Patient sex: M
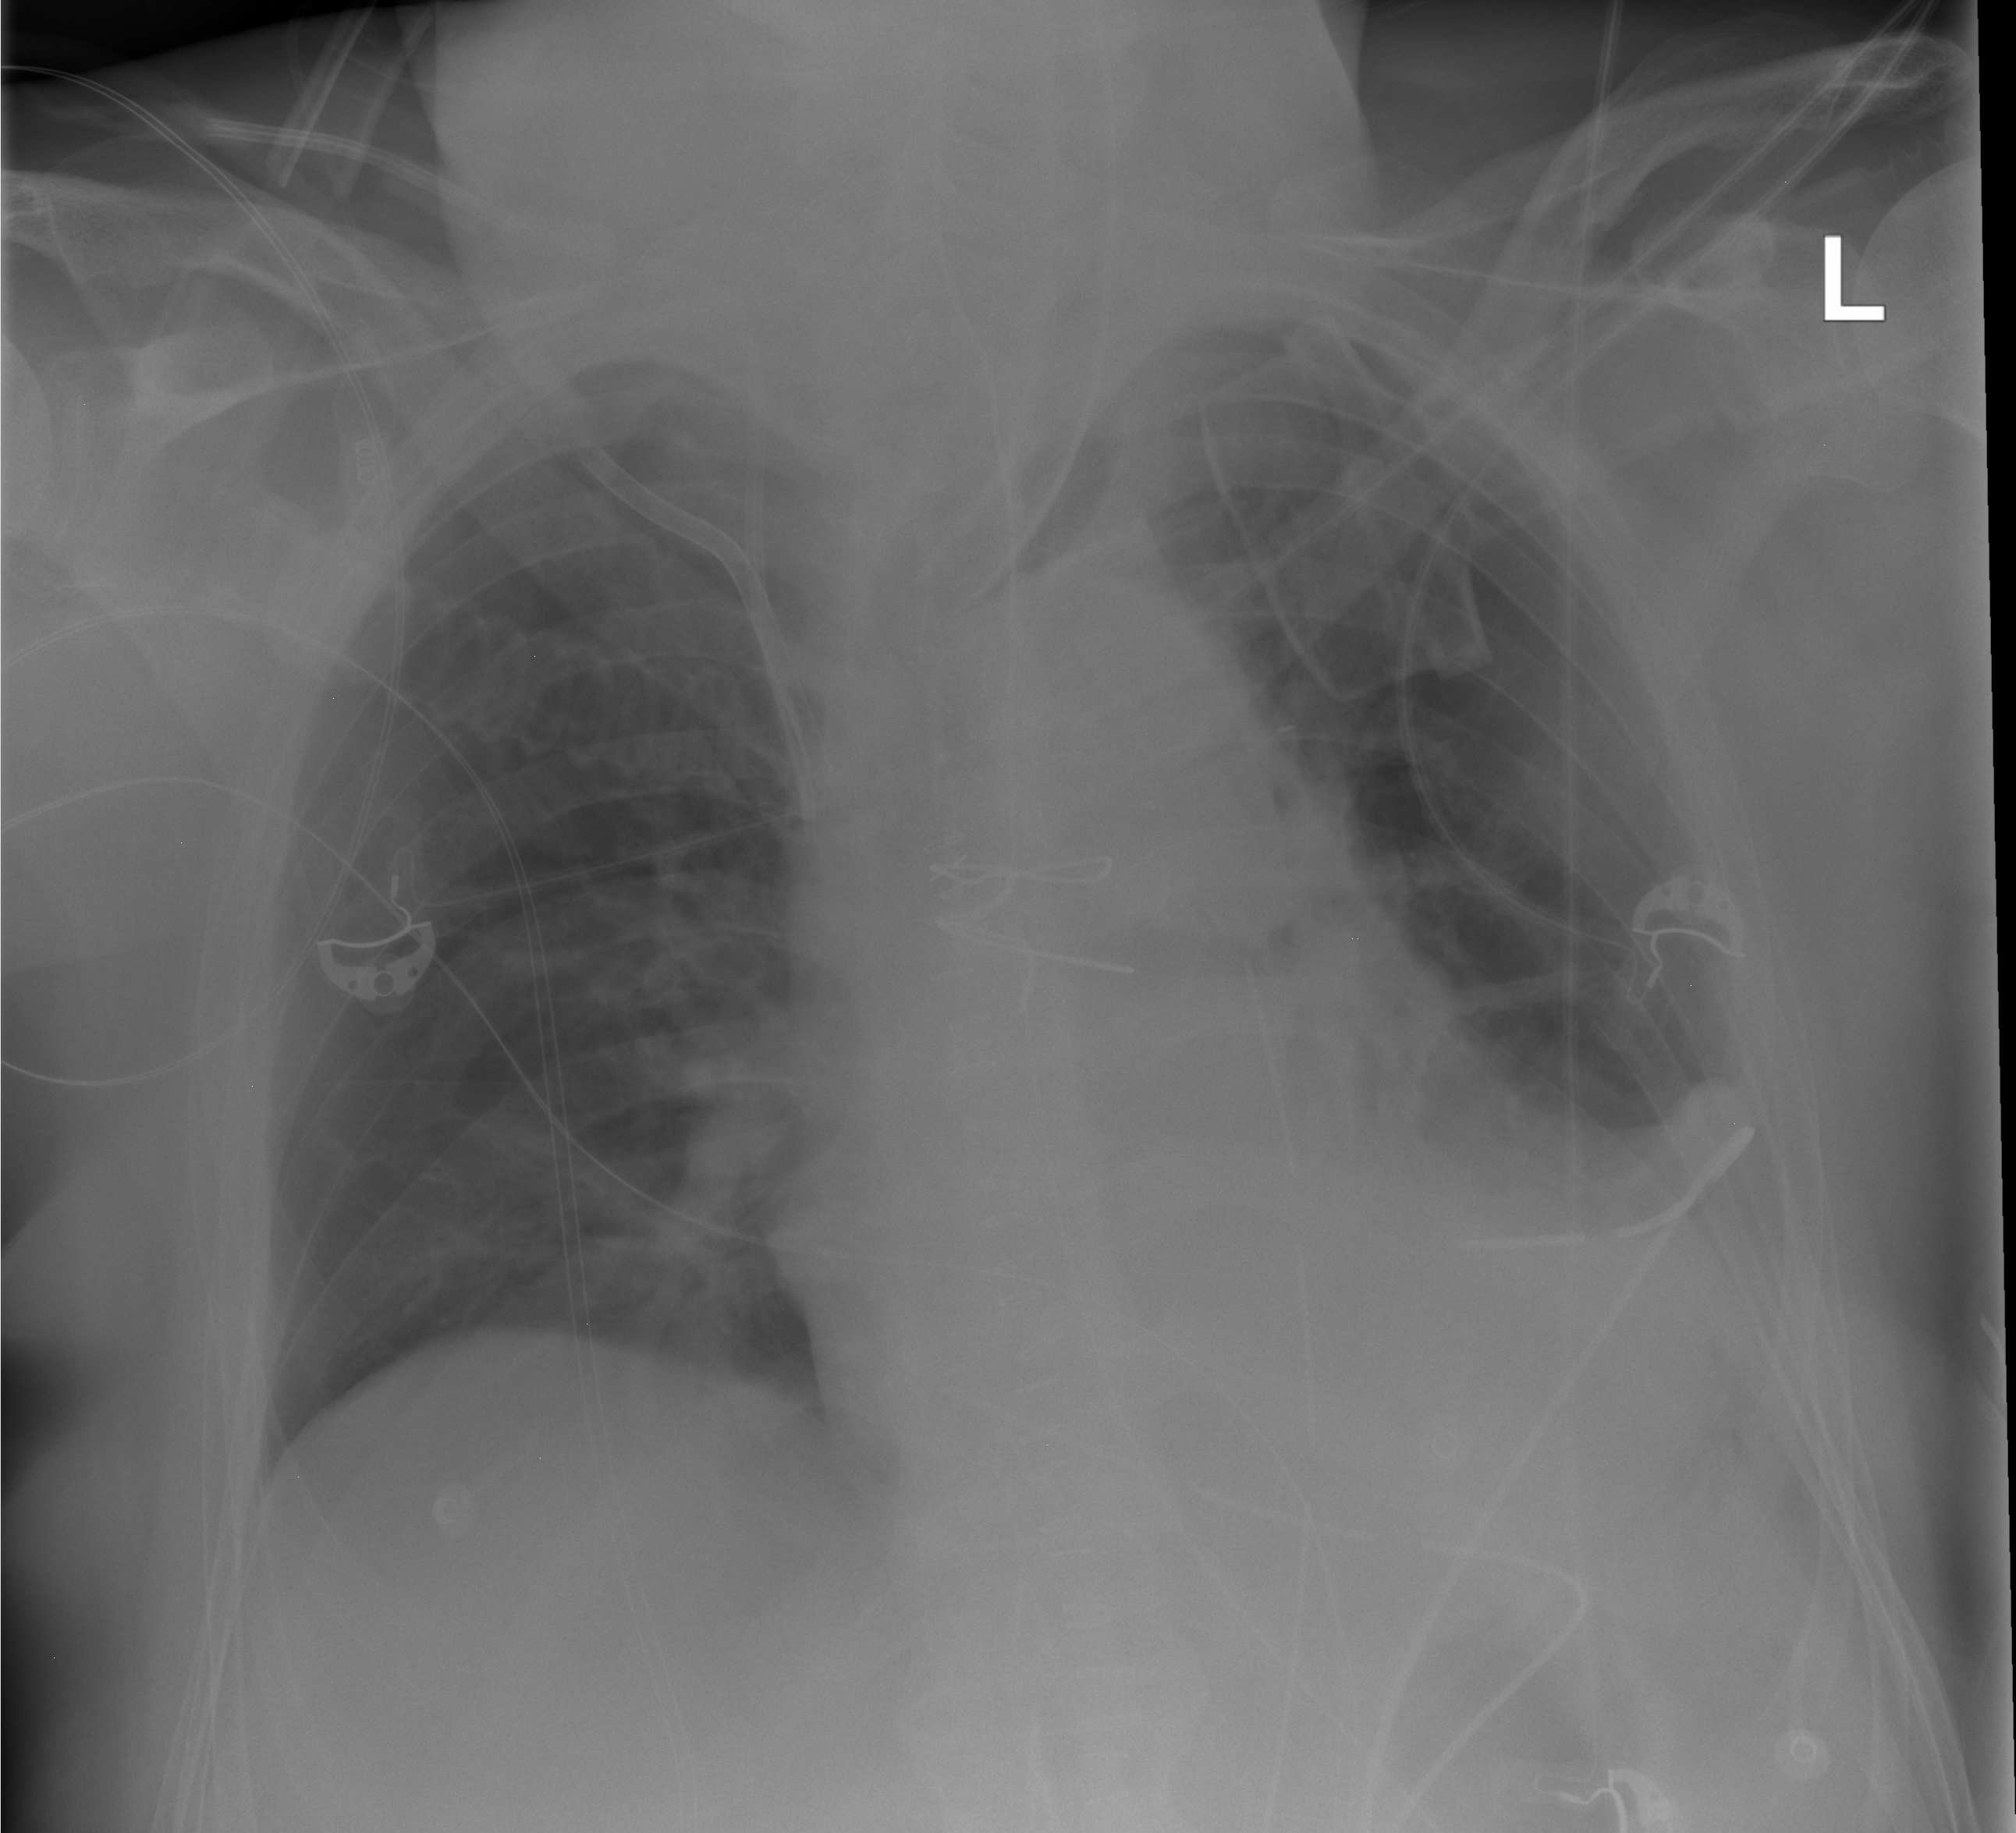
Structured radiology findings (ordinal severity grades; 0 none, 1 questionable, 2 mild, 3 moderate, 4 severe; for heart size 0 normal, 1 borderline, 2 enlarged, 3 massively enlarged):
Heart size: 2
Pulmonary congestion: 0
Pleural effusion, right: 0
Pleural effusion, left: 0
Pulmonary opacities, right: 0
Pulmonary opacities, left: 0
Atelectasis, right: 0
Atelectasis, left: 2